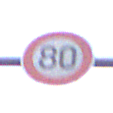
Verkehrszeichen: Geschwindigkeit80
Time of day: Midday
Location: Outdoor (Urban)
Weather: Overcast
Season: NotSpecified
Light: Natural